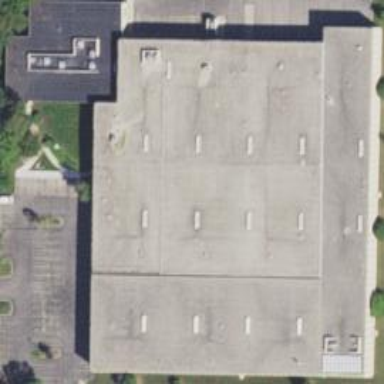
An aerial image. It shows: Commercial building.